Interaction volume radius: 10 \u00c5
Interaction volume height: 20 \u00c5
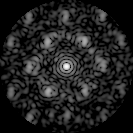
Disorder parameter: 0.5948